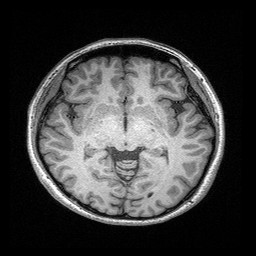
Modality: T1w
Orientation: coronal
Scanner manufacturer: siemens
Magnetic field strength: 3 T
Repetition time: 2.25 s
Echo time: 0.00306 s